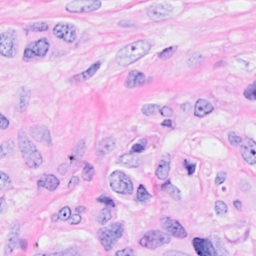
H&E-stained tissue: Breast